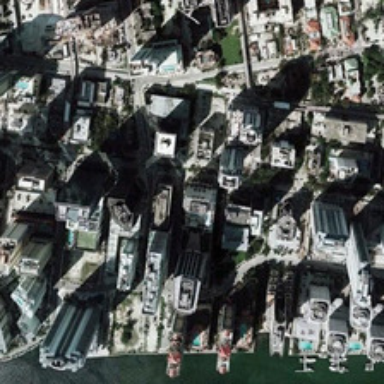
Many buildings are in a business area .